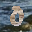
Label: 0